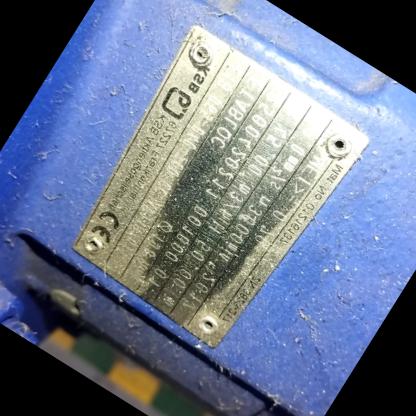
Klasa: tabliczka-znamionowa